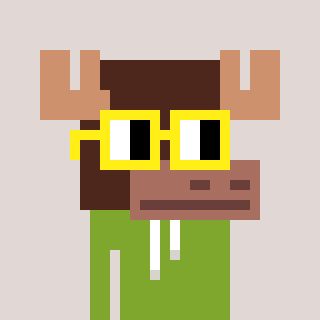
a pixel art character with square yellow glasses, a moose-shaped head and a slimegreen-colored body on a warm background